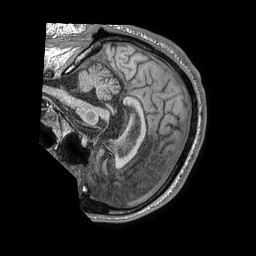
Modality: T1w
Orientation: sagittal
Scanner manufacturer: philips
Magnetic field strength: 1.5 T
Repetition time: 0.0077 s
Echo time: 0.003508 s